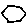
Label: hexagon